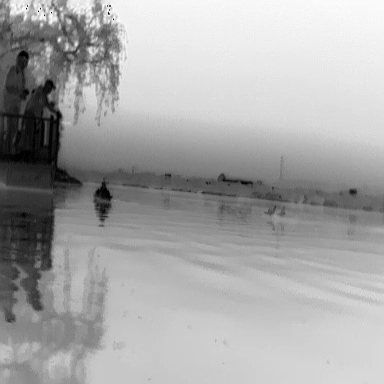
There is a warship in the infrared image.